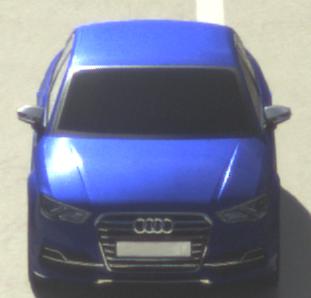
Make: Audi
Model: S3
Detailed model: 8V
Model produced from: 2013
Model produced until: 2020
Doors: 4
Color: blue
Road condition: wet road
Daytime: morning or afternoon
Contrast: high contrast